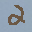
Label: 2